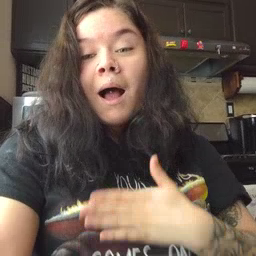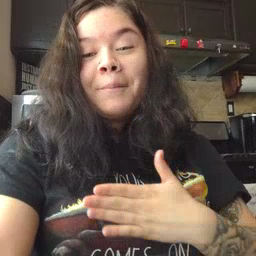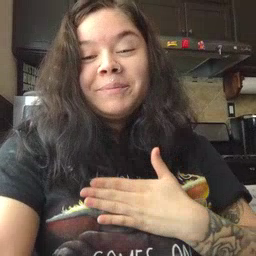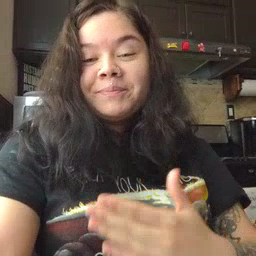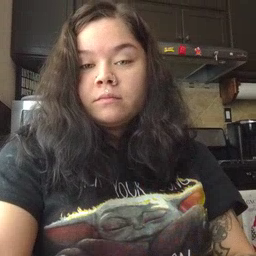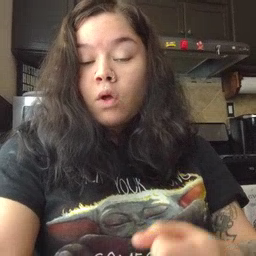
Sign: happy